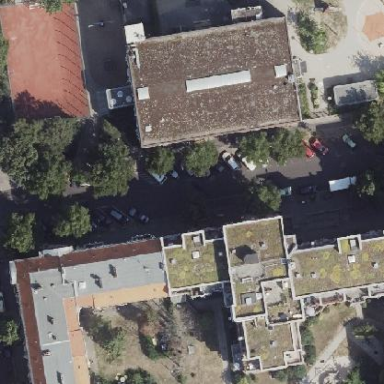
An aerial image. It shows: Apartment building with double saltbox roof shape.